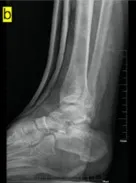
Post-manipulative radiographs show the anatomical alignment of the ankle mortise following closed reduction and external fixation. And lateral Post-manipulative CT showed normal tibiofibular syndesmosis (yellow arrow).
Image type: radiology (x_ray)